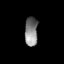
Tissue: lung
Cell type: Others
Senescence score: 0.2292
Nuclear area (px): 371
Mean DAPI intensity: 131.267